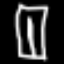
Label: pants